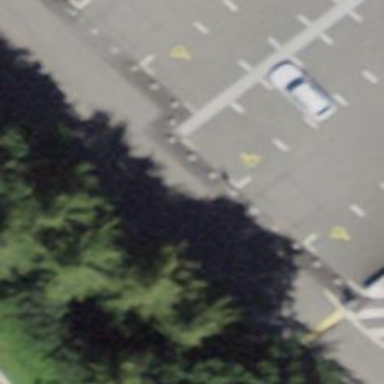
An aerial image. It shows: Bollard.